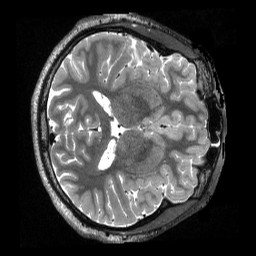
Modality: T2w
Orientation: axial
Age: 21
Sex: male
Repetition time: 3.2 s
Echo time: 0.563 s